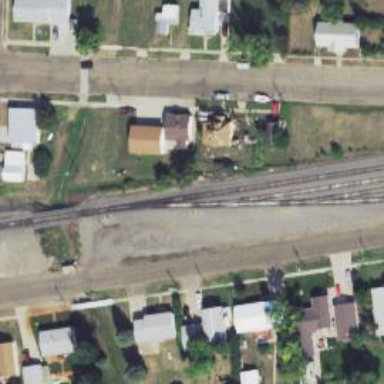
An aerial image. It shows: Railway siding with rails.